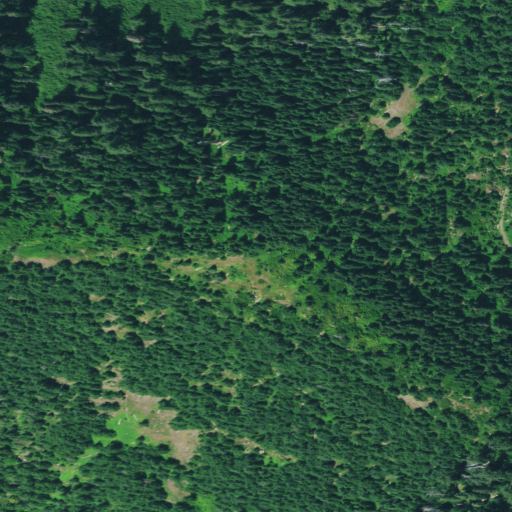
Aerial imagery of mountain in Oregon named Sinker Mountain containing only evergreen forest